Question: Hi guys I'm a Jquery noob ,I'm using jqueryUI slider but the slider handle always stucks on div border (left side) and after clicking on the slider bar it moves forward but doesn't reaches max limit and stucks in between.
Check the <URL> ,I have put all the code on fiddle ,but can't make jsFiddle work.

1. Slider handle sticks to the div border.
2. Slider handle doesnt move towards the max value and stucks at some value in between.
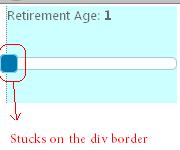
Answer: The first problem is that you have specified 'ui.values<URL> to show it working as expected.